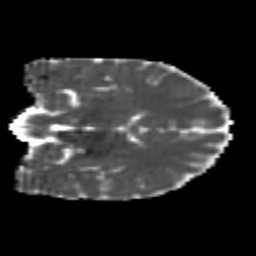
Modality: MD
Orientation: coronal
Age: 22
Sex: male
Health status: healthy
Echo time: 0.074 s